Aerial crown-view tile of a tropical tree (Barro Colorado Island, Panama), acquired 20250317:
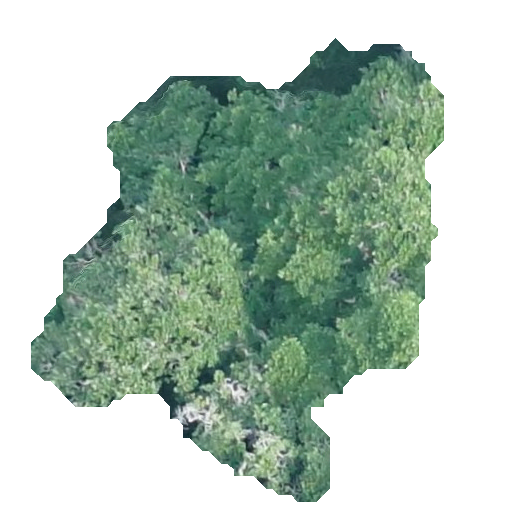
Species: Ficus insipida
GBIF accepted scientific name: Ficus insipida
Crown area: 178.873 m²